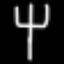
Label: fork